Aerial crown-view tile of a tropical tree (Barro Colorado Island, Panama), acquired 20250715:
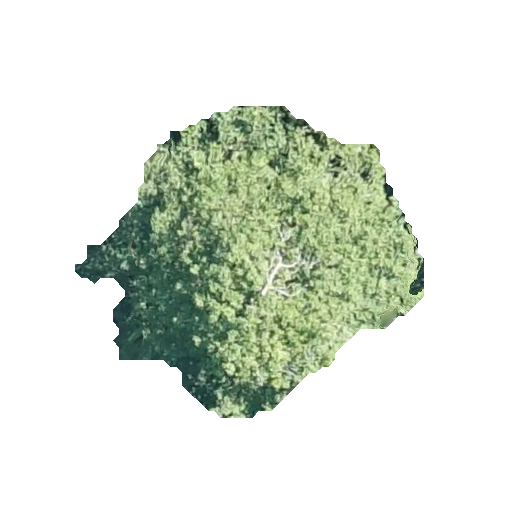
Species: Alseis blackiana
GBIF accepted scientific name: Alseis blackiana
Crown area: 102.407 m²